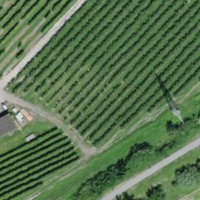
EUNIS habitat code: 24
Species observed at this site:
Humulus lupulus